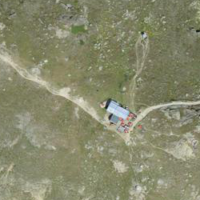
EUNIS habitat code: 31
Species observed at this site:
Jacobaea incana